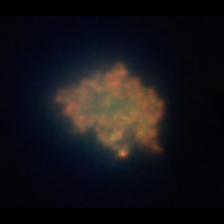
Taxon: Unknown_detritus
Group: Unknown